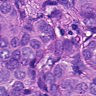
Metastatic tissue present: yes